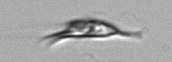
Label: Chrysochromulina_lanceolata